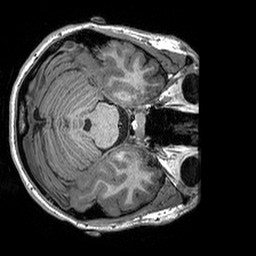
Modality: T1w
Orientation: axial
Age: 21
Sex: female
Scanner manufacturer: siemens
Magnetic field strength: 3 T
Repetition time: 2.3 s
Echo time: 0.00298 s